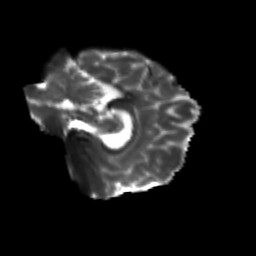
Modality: T2w
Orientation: sagittal
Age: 23
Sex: female
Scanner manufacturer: siemens
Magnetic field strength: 3 T
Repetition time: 3.5 s
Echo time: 0.104 s